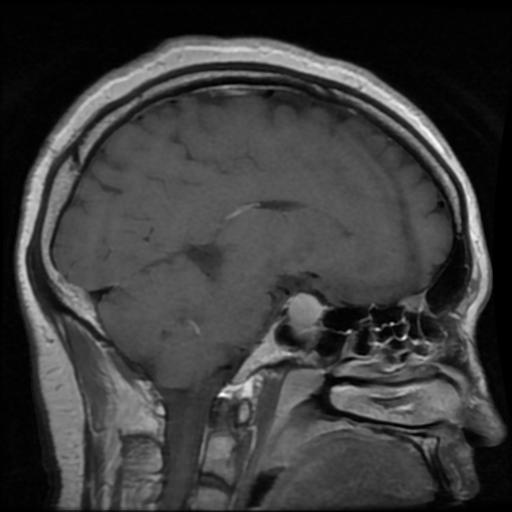
Label: pituitary